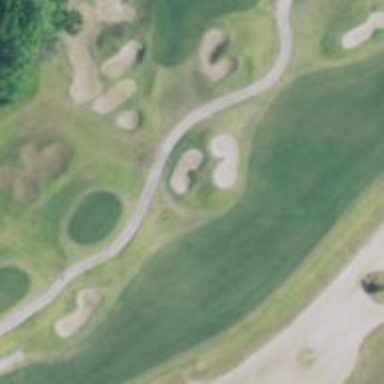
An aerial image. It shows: Path designated for golf carts.